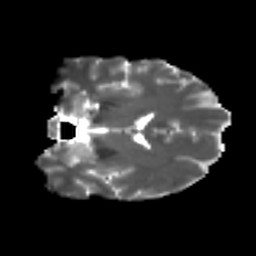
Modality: T2w
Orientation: coronal
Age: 33
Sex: male
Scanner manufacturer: ge
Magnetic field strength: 3 T
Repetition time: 7.8 s
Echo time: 0.0606 s